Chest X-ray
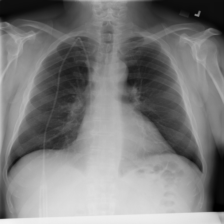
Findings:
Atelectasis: negative
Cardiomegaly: negative
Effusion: negative
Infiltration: negative
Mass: negative
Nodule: negative
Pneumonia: negative
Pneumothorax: negative
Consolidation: negative
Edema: negative
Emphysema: negative
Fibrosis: negative
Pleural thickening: negative
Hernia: negative